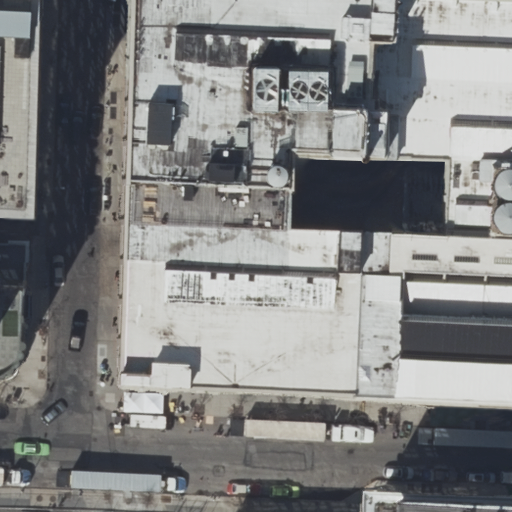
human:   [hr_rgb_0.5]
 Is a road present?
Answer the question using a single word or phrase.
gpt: yes

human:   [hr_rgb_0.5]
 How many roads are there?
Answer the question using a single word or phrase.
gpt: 4

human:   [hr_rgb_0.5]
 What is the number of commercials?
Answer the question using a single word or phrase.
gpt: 1

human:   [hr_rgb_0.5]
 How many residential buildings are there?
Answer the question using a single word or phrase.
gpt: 7

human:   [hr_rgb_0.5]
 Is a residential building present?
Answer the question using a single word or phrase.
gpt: yes

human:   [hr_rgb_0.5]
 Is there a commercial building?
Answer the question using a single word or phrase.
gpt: no

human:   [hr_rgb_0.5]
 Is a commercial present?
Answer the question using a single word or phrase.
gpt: yes

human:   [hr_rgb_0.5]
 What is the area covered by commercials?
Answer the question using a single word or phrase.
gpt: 151m2

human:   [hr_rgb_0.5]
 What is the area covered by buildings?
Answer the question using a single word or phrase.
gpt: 4208m2

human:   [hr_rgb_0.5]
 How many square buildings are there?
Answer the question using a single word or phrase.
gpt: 0

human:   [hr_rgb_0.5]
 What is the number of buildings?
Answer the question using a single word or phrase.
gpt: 7

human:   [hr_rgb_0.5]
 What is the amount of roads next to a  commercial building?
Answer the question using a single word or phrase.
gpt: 0

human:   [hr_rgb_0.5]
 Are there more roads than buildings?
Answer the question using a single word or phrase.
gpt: no

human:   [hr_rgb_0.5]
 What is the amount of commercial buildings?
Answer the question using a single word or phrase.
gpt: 0

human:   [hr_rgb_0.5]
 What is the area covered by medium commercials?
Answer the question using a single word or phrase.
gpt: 151m2

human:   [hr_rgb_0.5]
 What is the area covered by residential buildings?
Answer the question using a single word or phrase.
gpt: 4208m2

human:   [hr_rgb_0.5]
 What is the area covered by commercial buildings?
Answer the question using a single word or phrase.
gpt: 0m2

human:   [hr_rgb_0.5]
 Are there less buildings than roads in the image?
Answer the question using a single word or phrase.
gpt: no

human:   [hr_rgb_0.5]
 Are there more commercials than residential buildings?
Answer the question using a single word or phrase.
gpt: no

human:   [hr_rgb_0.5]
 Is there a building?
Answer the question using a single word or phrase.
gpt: yes

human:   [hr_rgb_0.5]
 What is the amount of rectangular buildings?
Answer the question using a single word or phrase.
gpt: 6

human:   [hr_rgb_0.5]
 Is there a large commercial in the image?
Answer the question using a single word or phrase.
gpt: no

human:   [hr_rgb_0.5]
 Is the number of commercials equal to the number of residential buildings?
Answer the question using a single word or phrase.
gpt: no

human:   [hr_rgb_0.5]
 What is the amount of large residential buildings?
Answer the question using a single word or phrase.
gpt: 3

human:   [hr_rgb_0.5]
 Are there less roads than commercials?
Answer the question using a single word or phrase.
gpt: no

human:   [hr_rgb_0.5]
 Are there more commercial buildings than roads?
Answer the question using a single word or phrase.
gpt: no

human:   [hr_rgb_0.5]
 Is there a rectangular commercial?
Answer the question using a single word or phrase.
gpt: yes

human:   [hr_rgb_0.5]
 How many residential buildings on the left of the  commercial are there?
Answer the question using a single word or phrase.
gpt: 3

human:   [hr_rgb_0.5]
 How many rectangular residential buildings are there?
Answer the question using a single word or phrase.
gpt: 6

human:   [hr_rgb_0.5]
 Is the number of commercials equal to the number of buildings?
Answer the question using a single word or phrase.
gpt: no

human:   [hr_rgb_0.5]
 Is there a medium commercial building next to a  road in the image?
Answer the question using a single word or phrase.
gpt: no

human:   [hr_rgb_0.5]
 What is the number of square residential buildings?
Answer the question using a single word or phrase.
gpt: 0

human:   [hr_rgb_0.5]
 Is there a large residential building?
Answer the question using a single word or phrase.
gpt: yes

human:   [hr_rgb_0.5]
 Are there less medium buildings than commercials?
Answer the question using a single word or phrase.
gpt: no

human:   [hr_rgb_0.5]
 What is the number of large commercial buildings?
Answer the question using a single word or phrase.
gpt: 0

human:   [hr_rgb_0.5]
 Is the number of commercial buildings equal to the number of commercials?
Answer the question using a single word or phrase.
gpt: no

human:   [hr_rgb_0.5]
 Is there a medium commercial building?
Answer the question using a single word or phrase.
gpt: no

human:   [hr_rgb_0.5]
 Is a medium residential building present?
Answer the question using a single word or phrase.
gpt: yes

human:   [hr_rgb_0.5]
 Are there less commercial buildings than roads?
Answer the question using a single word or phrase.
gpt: yes

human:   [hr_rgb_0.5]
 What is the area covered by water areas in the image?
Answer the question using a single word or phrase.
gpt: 0m2

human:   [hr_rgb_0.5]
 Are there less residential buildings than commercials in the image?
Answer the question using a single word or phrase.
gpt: no

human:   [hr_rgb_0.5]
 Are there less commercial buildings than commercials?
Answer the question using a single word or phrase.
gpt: yes

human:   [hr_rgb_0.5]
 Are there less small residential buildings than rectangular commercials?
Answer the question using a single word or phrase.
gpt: no

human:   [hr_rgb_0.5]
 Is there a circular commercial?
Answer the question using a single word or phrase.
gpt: no

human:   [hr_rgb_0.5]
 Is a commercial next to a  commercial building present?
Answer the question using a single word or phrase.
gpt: no

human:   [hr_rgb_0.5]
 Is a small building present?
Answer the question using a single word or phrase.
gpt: yes

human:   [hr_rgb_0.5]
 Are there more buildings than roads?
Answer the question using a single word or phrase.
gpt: yes

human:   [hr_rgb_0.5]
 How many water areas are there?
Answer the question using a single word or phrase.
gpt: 0

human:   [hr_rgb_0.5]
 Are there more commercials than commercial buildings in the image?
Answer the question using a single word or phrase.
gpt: yes

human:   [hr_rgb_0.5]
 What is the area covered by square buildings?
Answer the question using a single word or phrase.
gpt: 0m2

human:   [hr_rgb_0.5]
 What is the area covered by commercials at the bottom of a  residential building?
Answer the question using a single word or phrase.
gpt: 0m2

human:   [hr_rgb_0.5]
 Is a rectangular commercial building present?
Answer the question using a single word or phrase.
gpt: no

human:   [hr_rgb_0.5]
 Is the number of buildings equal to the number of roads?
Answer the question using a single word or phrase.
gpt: no

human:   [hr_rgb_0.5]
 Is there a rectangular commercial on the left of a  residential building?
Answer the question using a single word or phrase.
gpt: yes

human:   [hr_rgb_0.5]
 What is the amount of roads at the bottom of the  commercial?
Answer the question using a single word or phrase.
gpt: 4

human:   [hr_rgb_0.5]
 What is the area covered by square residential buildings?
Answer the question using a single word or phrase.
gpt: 0m2

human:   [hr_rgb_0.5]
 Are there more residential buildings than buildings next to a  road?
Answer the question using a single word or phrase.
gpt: no

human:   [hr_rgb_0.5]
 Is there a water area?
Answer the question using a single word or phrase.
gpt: no

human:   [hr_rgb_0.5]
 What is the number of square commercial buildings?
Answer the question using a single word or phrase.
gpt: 0

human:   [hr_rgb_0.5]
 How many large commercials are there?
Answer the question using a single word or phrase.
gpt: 0

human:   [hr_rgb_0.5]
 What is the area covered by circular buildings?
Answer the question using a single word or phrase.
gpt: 0m2

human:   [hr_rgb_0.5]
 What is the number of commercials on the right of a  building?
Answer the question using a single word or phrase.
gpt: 1

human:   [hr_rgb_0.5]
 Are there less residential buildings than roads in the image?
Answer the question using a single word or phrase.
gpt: no

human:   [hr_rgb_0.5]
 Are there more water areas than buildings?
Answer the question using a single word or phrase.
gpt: no